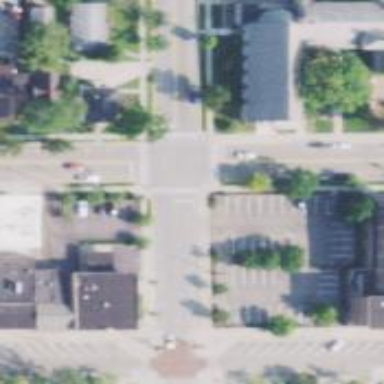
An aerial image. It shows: Secondary road with separate sidewalks.